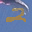
Label: 2